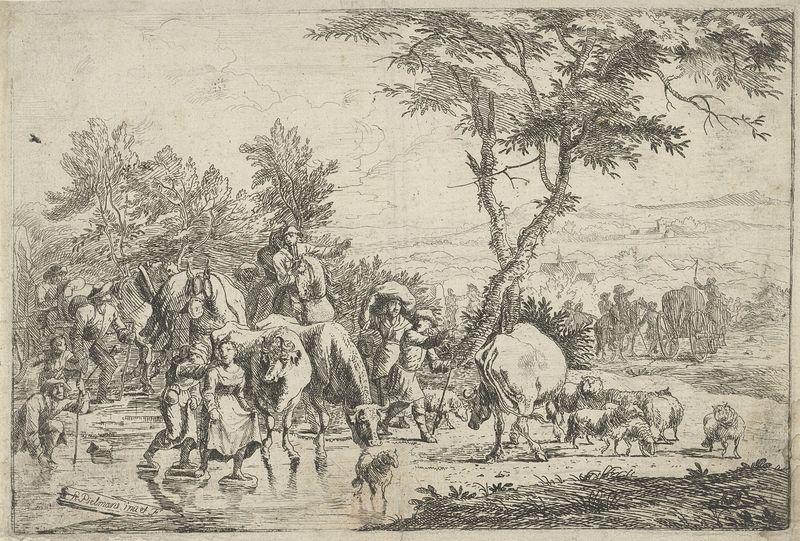
Titel: Boeren steken een beek over met hun kudde
Künstler: H. Pielmans
Standort: Amsterdam
Institution: Rijksmuseum
Schlagwörter: mare, gardien, betail